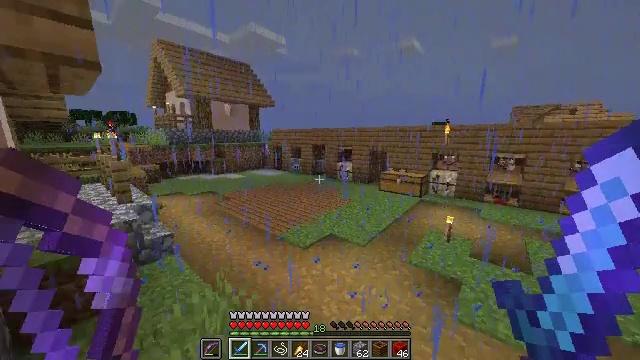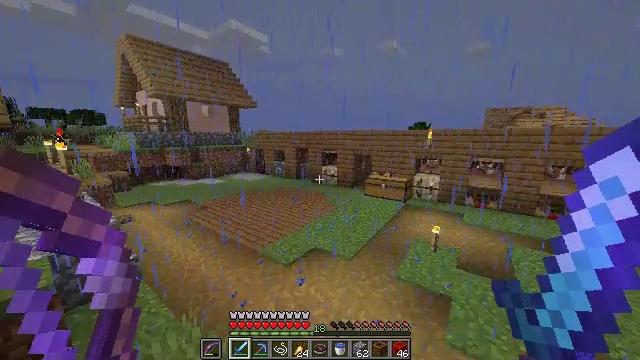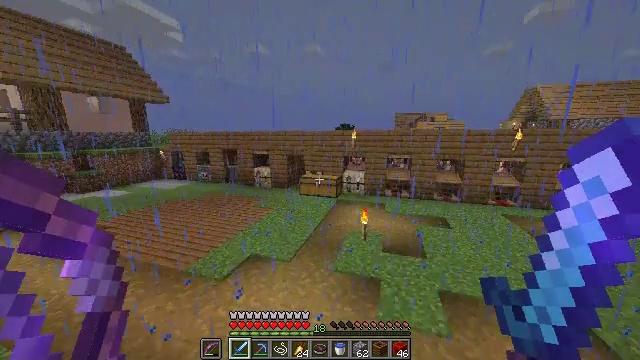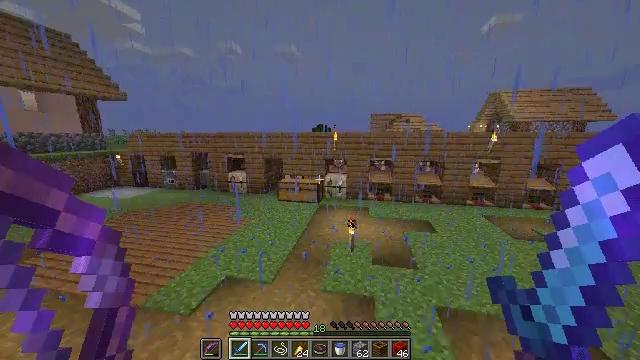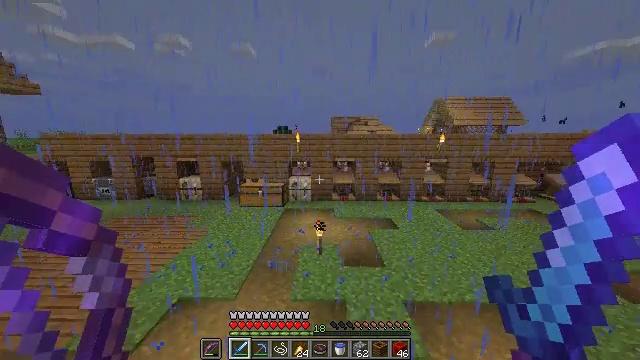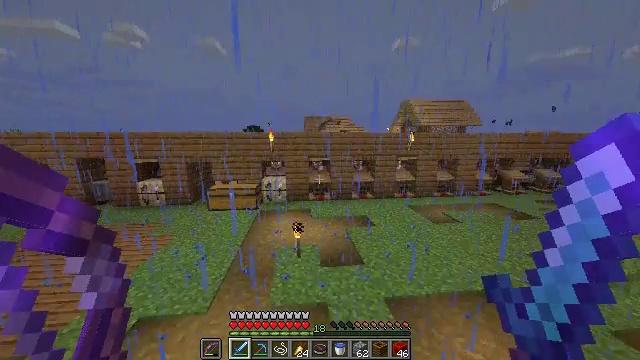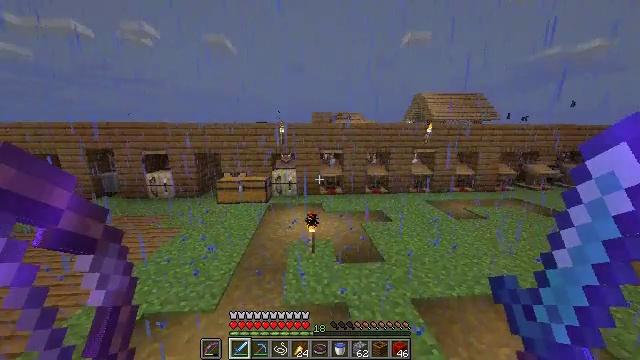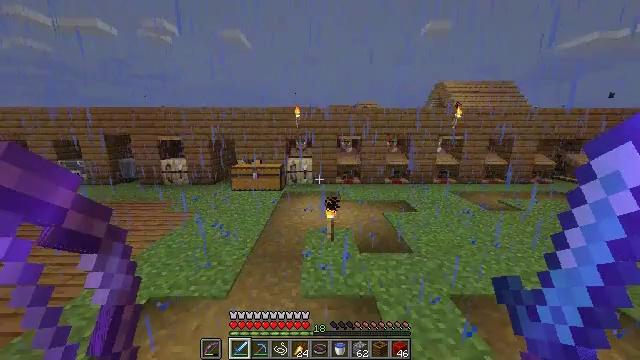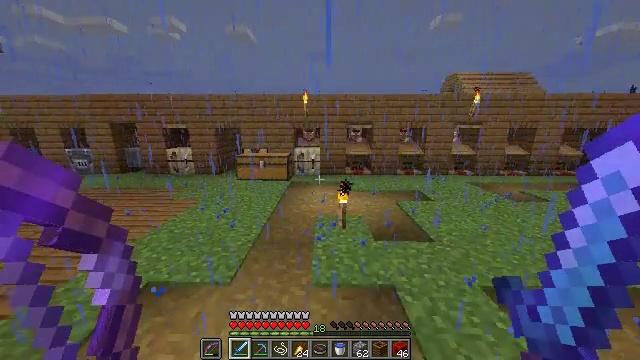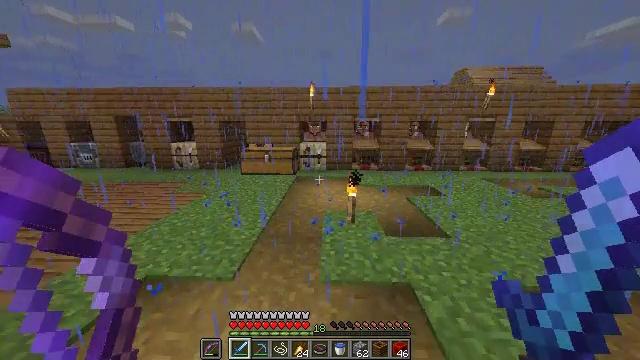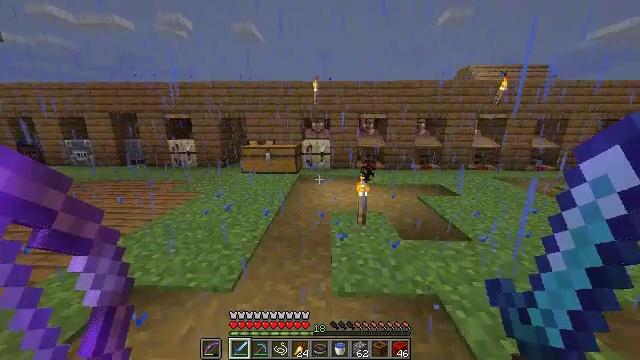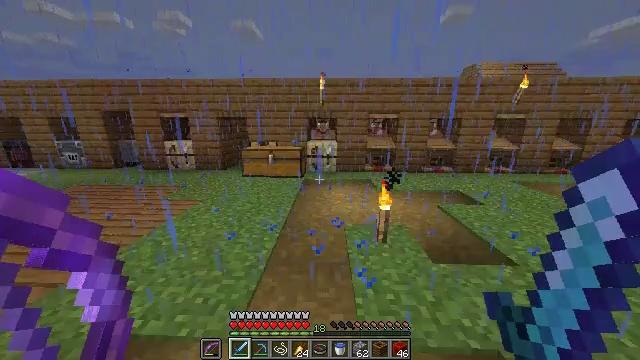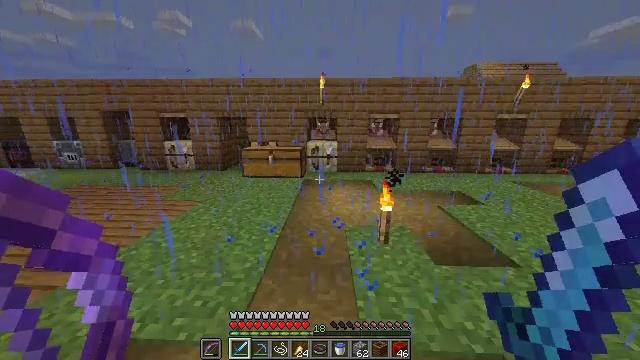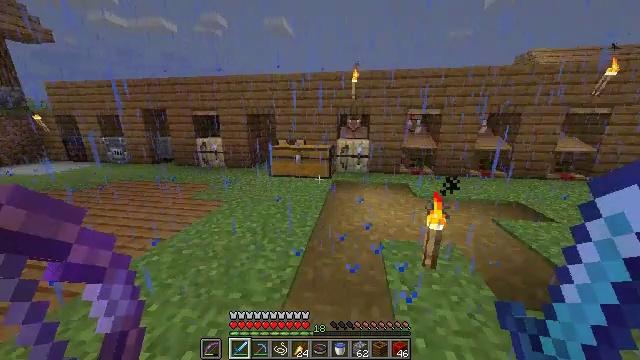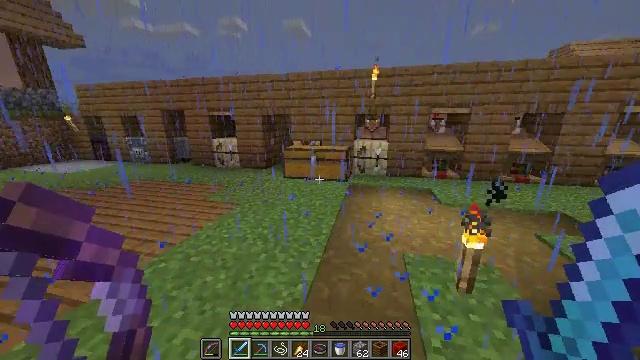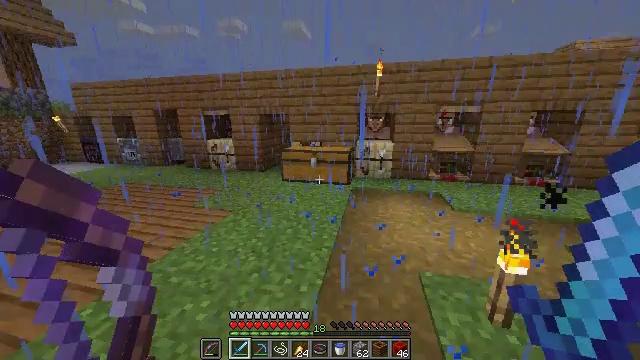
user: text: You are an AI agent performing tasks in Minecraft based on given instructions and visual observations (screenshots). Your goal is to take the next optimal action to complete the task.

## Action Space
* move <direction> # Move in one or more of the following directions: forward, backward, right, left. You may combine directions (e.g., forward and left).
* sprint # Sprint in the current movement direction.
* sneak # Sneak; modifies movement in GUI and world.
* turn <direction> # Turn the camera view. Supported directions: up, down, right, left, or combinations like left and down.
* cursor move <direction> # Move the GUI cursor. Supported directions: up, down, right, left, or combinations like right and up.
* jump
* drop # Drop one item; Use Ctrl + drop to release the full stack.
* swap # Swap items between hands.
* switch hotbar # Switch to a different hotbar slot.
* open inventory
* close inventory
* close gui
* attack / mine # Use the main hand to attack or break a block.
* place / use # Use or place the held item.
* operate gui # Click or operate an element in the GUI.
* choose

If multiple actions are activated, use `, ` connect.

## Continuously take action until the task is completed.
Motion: motion action
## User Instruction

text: Collect the grass block using a shovel.
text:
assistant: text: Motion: move forward, sprint, turn right, jump
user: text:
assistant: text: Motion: move forward, sprint, turn right, jump
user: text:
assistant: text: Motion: move forward, turn right, jump
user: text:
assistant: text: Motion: move forward, turn right
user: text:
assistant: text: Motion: move forward, turn right
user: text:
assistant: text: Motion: move forward, turn left
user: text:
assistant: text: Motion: move forward, turn left and down
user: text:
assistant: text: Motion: move forward and move left, turn left
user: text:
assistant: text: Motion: move forward and move left, turn left
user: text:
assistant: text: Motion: move forward and move left
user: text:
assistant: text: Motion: move forward
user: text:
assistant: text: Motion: move forward
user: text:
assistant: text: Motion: move forward, turn left
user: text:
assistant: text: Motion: move forward, turn left
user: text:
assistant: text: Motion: move forward
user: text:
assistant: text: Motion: move forward and move left
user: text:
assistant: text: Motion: move forward and move left, turn left
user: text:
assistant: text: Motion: move forward and move left, turn left
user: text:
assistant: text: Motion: move forward and move left
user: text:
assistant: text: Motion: move forward and move left
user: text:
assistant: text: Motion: move forward and move left, turn left
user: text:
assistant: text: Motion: move forward
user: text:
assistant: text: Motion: move forward, turn up
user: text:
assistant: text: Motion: turn right and up
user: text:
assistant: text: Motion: turn right
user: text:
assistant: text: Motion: turn right
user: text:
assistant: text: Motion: turn right
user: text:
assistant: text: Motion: move right, turn right
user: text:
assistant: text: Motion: move right
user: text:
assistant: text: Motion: move forward and move right